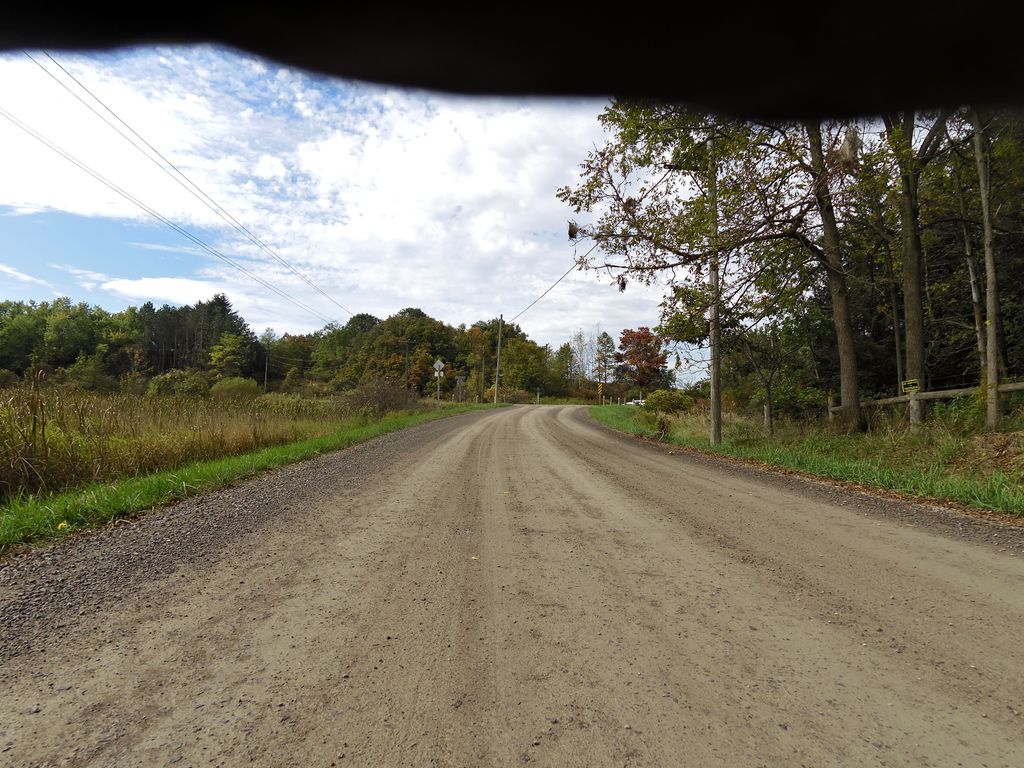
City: hamilton